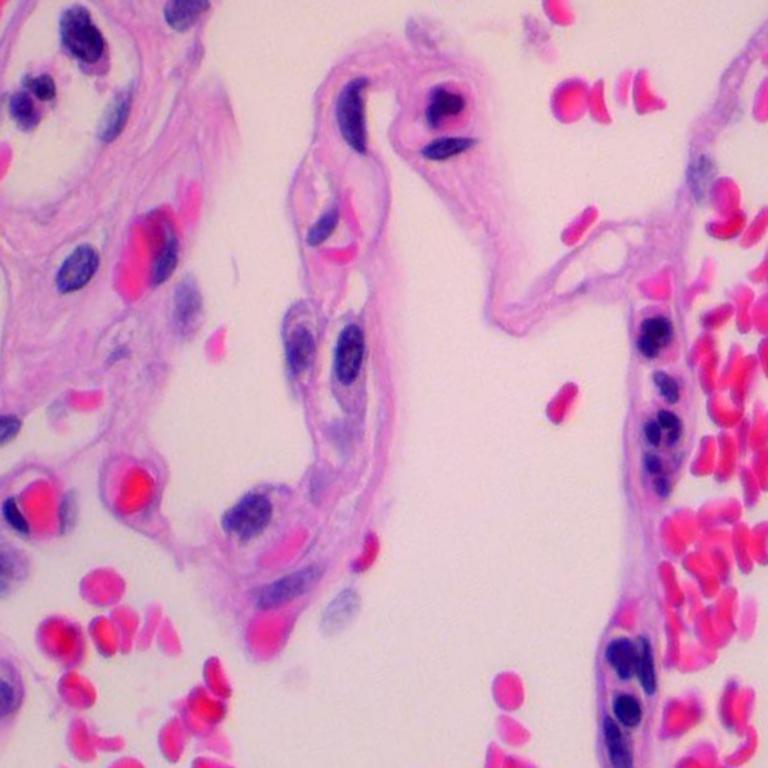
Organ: lung
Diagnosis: benign